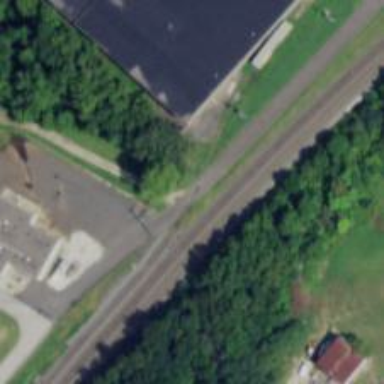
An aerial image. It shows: Level crossing along the railway.